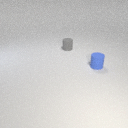
small blue rubber cylinder to the right of small gray rubber cylinder